Field crop: maize
Growth stage: 2
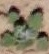
Species: chenopodium